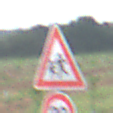
Verkehrszeichen: KinderRechts
Zusatzzeichen unten: Geschwindigkeit20
Umgebung: Outdoor, Nature
Tageszeit: SunriseSunset
Wetter: PartlyCloudy
Licht: Natural
Jahreszeit: NotSpecified
Kontrast: LowContrast